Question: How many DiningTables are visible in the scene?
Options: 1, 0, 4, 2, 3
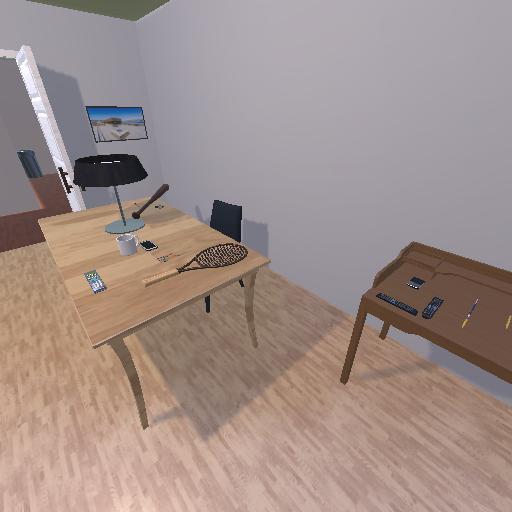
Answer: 1